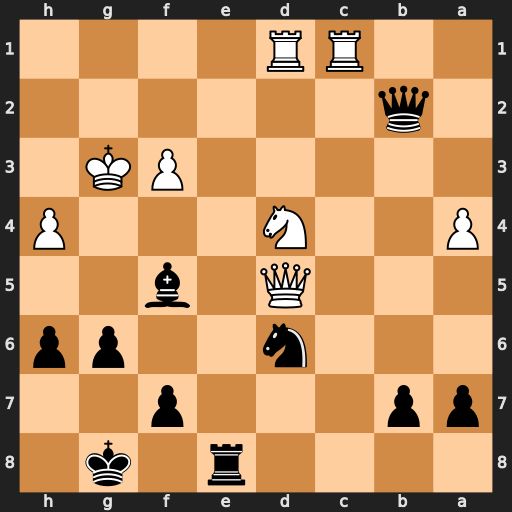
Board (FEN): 4r1k1/pp3p2/3n2pp/3Q1b2/P2N3P/5PK1/1q6/2RR4
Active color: b
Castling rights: -
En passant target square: -
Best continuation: Ne4+ fxe4 Bxe4